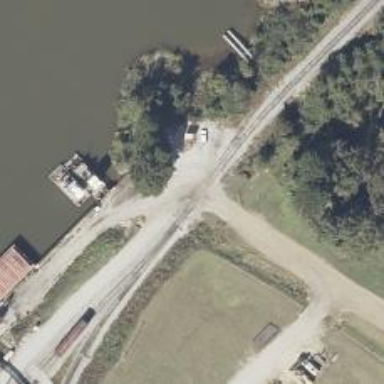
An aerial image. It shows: Level crossing along the railway.